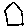
Label: hexagon